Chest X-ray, AP view. Patient: 46 years old, sex M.
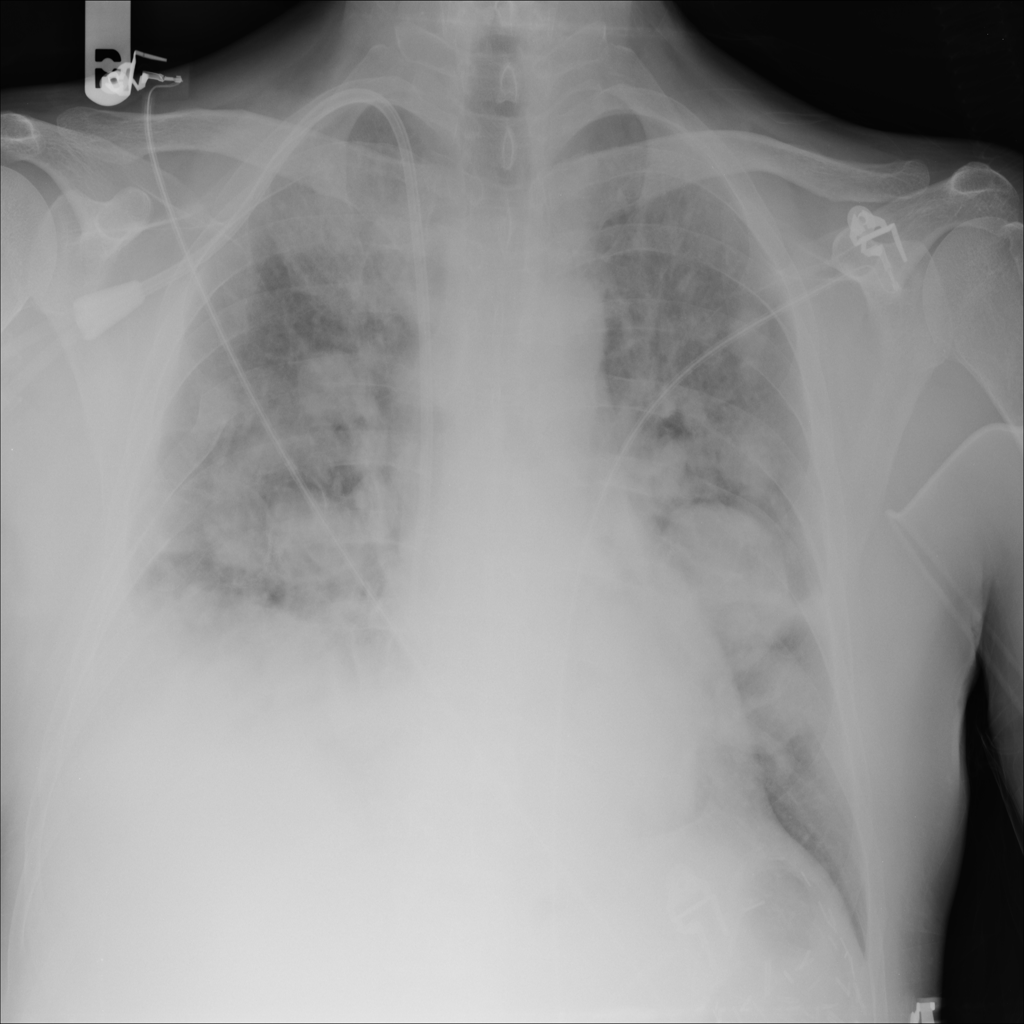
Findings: No Finding